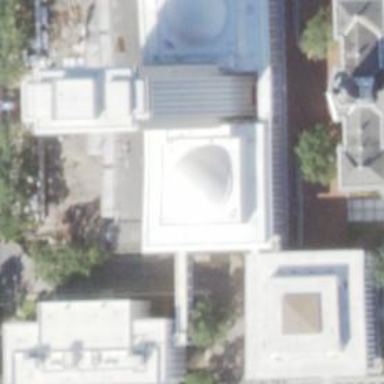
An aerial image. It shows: Government office building with domed roof.